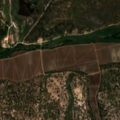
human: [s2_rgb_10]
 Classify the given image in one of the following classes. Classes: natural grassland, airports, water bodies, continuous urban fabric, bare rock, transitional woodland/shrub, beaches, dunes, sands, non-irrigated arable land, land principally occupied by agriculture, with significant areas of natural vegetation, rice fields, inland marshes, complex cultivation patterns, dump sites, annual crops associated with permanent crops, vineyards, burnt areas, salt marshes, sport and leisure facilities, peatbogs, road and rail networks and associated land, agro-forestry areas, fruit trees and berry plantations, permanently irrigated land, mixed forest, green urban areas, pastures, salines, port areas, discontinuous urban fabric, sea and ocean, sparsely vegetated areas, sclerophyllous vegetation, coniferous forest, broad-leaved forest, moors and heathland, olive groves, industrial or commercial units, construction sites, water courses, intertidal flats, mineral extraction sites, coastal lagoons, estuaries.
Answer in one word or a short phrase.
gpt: rice fields, broad-leaved forest, mixed forest